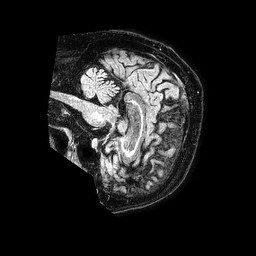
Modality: FLAIR
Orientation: sagittal
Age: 64
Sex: male
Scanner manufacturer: philips
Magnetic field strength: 1.5 T
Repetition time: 4.8 s
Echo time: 0.3 s